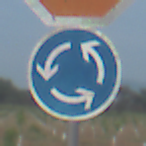
Verkehrszeichen: Kreisverkehr
Zusatzzeichen oben: Stop
Umgebung: Outdoor, Nature
Tageszeit: SunriseSunset
Wetter: PartlyCloudy
Licht: Natural
Jahreszeit: NotSpecified
Kontrast: LowContrast